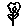
Label: flower